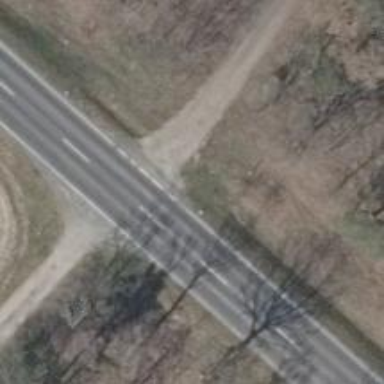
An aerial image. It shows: Secondary road with asphalt surface.